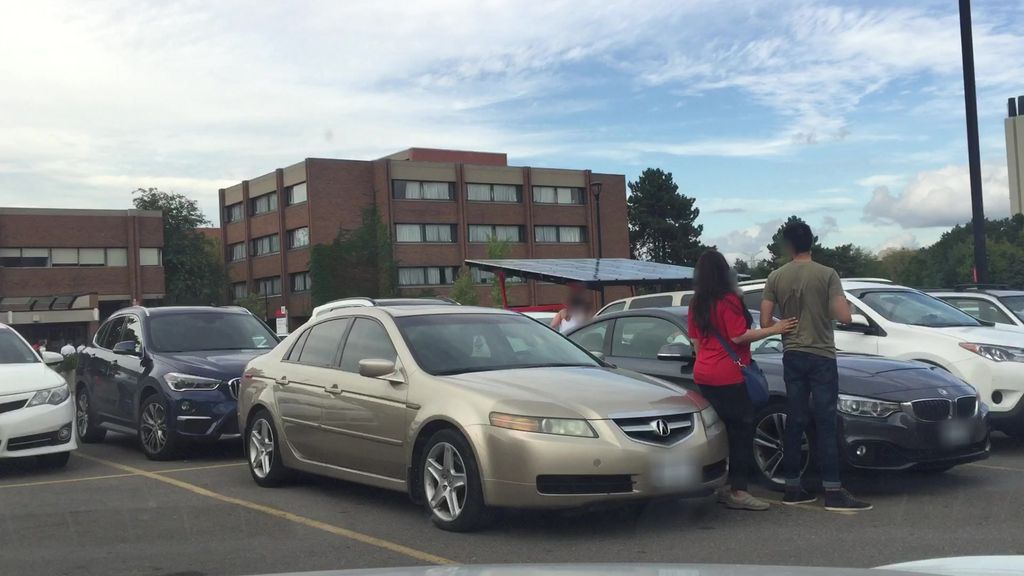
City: toronto